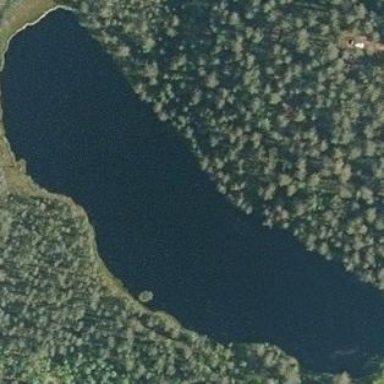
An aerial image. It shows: Lake with natural water.